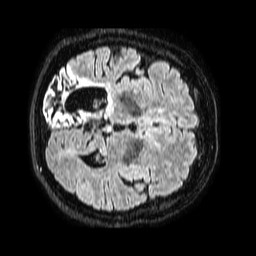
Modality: FLAIR
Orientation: axial
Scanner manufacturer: philips
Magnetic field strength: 1.5 T
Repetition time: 4.8 s
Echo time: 0.3 s